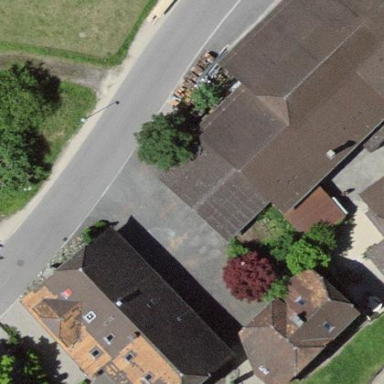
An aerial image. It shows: Garage building.